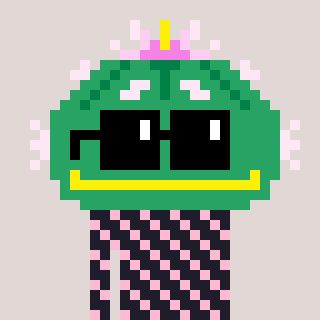
a pixel art character with square black sunglasses, a peyote-shaped head and a grayscale-colored body on a warm background